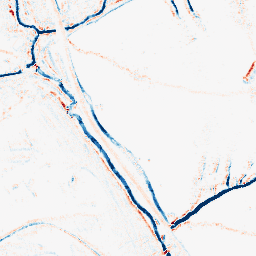
Category: morphological
Decomposition family: morphological_rect
Decomposition parameters: operation: average
width: 5
height: 5
Upsampling method: quintic
Upsampling parameters: scale: 4
Upsampling scale: 4